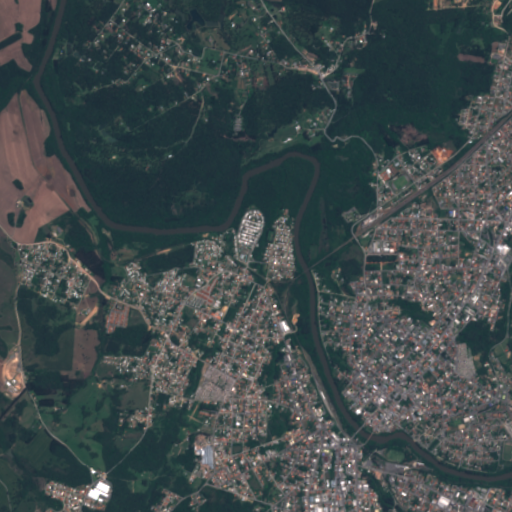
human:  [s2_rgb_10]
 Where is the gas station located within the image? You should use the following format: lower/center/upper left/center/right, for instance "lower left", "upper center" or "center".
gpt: The gas station is located in the lower right of the image.
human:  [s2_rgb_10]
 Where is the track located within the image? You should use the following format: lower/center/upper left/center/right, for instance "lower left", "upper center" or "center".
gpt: The track is located in the lower right of the image.
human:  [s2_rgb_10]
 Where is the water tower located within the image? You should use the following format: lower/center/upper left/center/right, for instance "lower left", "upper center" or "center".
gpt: The water tower is located in the center right of the image.
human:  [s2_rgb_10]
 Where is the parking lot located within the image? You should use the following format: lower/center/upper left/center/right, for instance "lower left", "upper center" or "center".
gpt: There is no parking lot in the image.